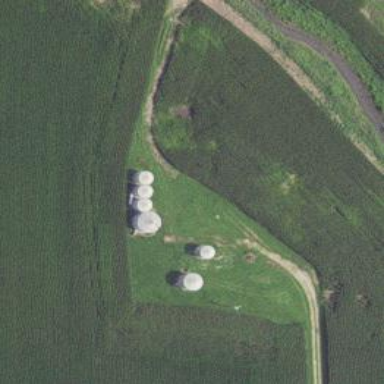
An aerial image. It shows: Silo.